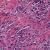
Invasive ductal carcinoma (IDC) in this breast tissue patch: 1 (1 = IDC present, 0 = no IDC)